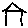
Label: house